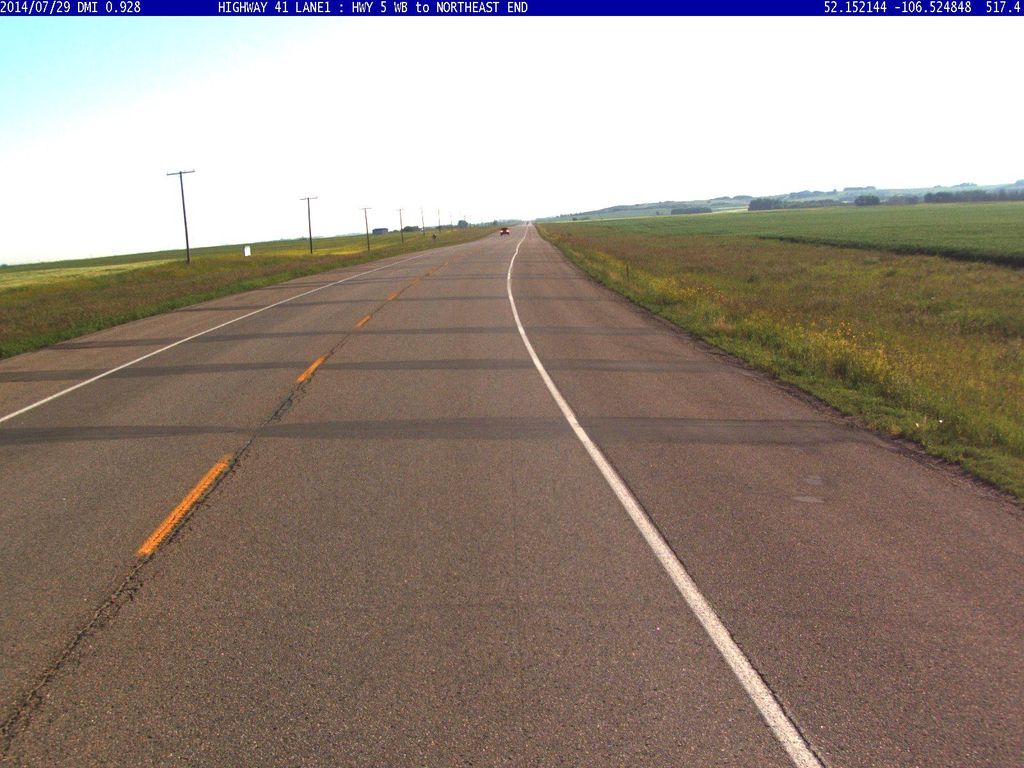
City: saskatoon